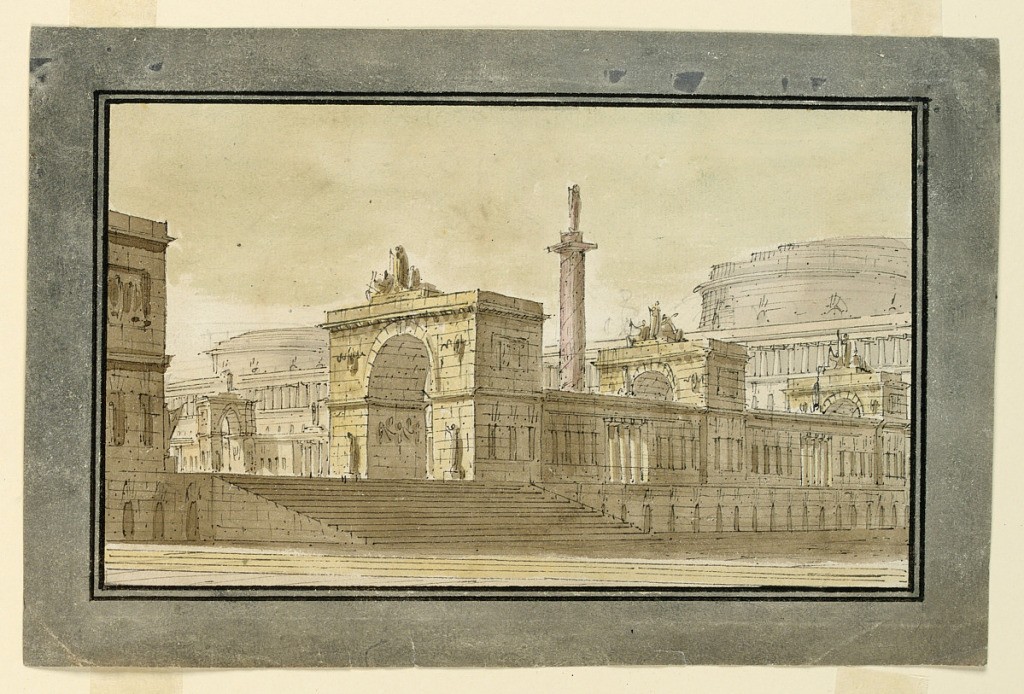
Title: Stage Design, Group of Palace Buildings
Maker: Angelo Toselli, ca. 1765? – 1826
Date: early 19th century
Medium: Pen and sepia ink, brush and wash on paper
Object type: Drawing
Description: Horizontal rectangle. Group of palace buildings with three triumphal arches, column with sculpted figure behind, large buildings in background.